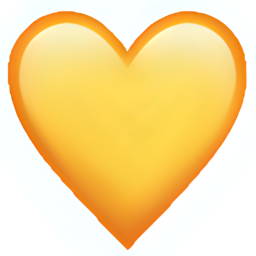
Name: yellow heart
Emoji: 💛
Group: Smileys & Emotion
Sub-group: emotion